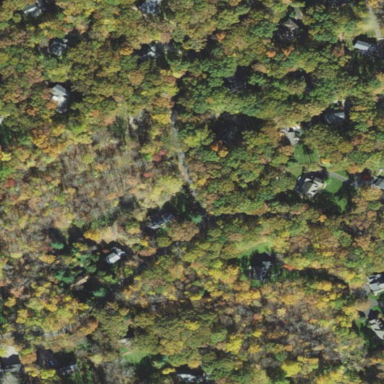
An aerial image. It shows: Existing Preserved Open Space in woodland area.